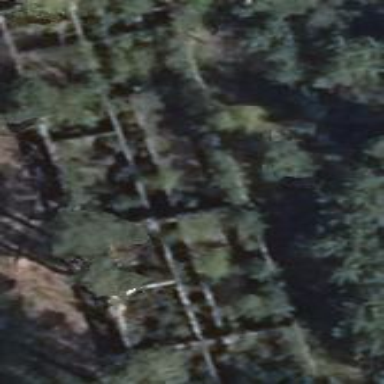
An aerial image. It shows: Mainly ruined historic ruins.